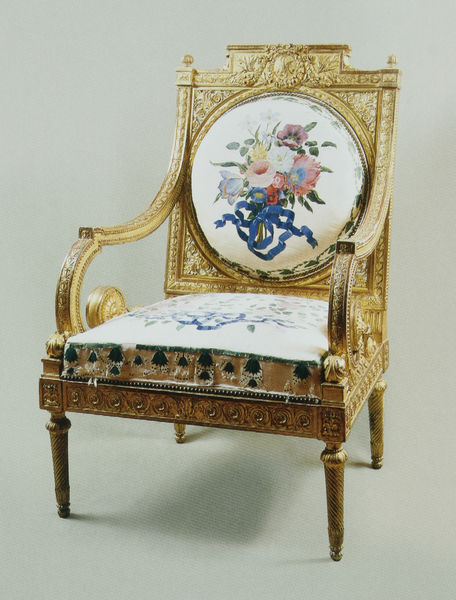
Titel: Sessel "à Reine"
Künstler: Henri Jacob
Standort: St. Petersburg
Institution: Schloss Pawlowsk
Schlagwörter: blau, schatten, weiß, gelb, grün, sitzen, blume, blumen, bunt, geschwungen, holz, licht, orange, stuhl, blüten, rosen, rot, muster, ornament, schleife, band, barock, federn, silber, möbel, rückenlehne, gold, sessel, stickerei, stoff, klassizismus, saum, pflanzen, rokoko, rosa, seide, kreis, rund, beine, bein, farbig, füße, armlehne, lehne, sitz, lehnen, kissen, thron, tulpen, bezug, polster, floral, ornamente, verzierung, strauss, armstuhl, edel, knöpfe, blumenstrauss, foto, fotografie, photographie, medaillon, vergoldet, intarsien, schnitzerei, photo, fries, fauteuil, schnörkel, drechseln, armlehnen, farbfoto, polsterung, stuhlbein, stuhlbeine, reichtum, medaille, gestickt, beschlag, gefasst, trotteln, schnecken, empire, sitzfläche, bemalung, ornamentik, möbelstück, aufnahme, verzierungen, zapfen, schnitzereien, polsterbezug, sitzmöbel, sessellehne, rocaille, roe, biedermaier, blattgold, louis xvi, farbphoto, zarge, prunksessel, lehnsessel, schleifen blau, empier, empir, blumenkissen, blumenpolster